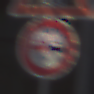
Verkehrszeichen: Ueberholverbot
Zusatzzeichen oben: BeweglicheBruecke
Umgebung: Outdoor, Urban
Tageszeit: MorningAfternoon
Wetter: PartlyCloudy
Licht: Natural
Jahreszeit: NotSpecified
Kontrast: HighContrast